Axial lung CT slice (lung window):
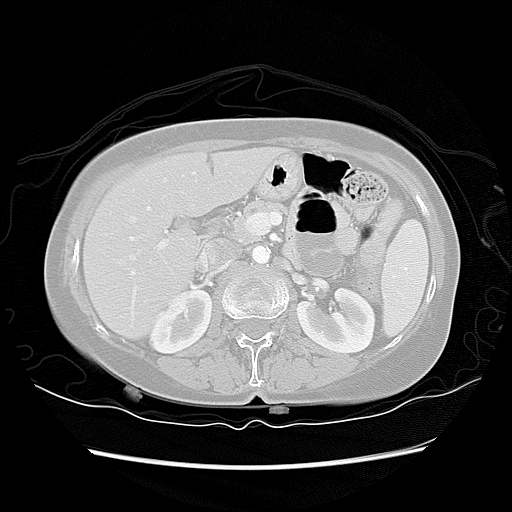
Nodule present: no